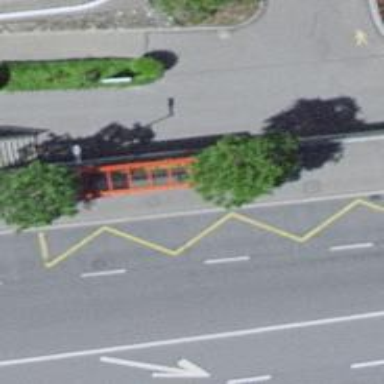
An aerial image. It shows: Shelter for public transport.